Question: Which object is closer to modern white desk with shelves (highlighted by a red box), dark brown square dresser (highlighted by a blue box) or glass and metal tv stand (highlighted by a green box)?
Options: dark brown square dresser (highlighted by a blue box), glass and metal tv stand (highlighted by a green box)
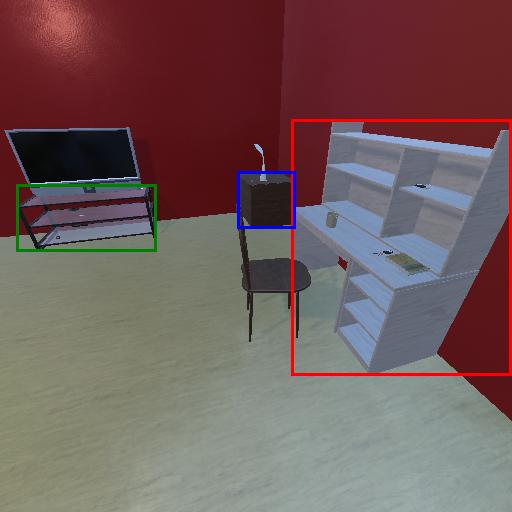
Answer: dark brown square dresser (highlighted by a blue box)